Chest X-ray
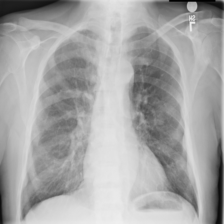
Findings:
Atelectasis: negative
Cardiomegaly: negative
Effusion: positive
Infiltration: negative
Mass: negative
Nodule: negative
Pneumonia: negative
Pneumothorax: negative
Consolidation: negative
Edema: negative
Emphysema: negative
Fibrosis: negative
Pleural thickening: negative
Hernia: negative